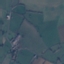
Land use / land cover: Pasture